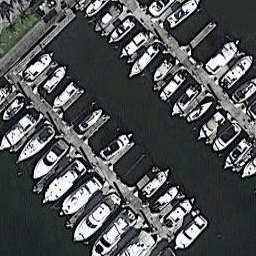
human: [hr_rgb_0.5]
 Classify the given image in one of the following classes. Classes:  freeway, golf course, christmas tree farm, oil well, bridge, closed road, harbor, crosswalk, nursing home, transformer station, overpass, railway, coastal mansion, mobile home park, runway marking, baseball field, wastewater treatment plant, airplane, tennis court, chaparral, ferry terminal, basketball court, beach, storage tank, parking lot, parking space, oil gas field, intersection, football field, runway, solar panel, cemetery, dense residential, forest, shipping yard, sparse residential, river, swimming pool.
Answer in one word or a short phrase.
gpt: harbor